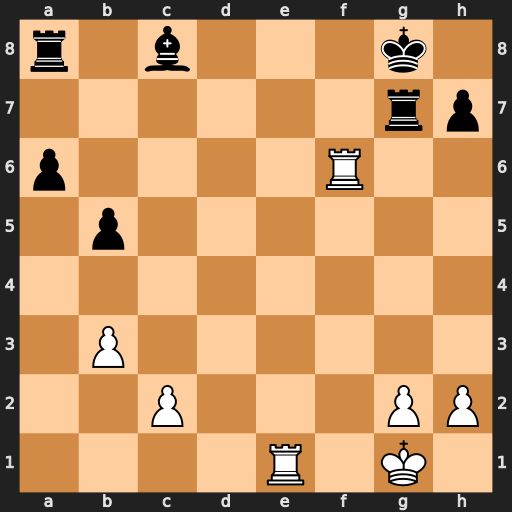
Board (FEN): r1b3k1/6rp/p4R2/1p6/8/1P6/2P3PP/4R1K1
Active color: w
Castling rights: -
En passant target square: -
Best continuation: Re8#